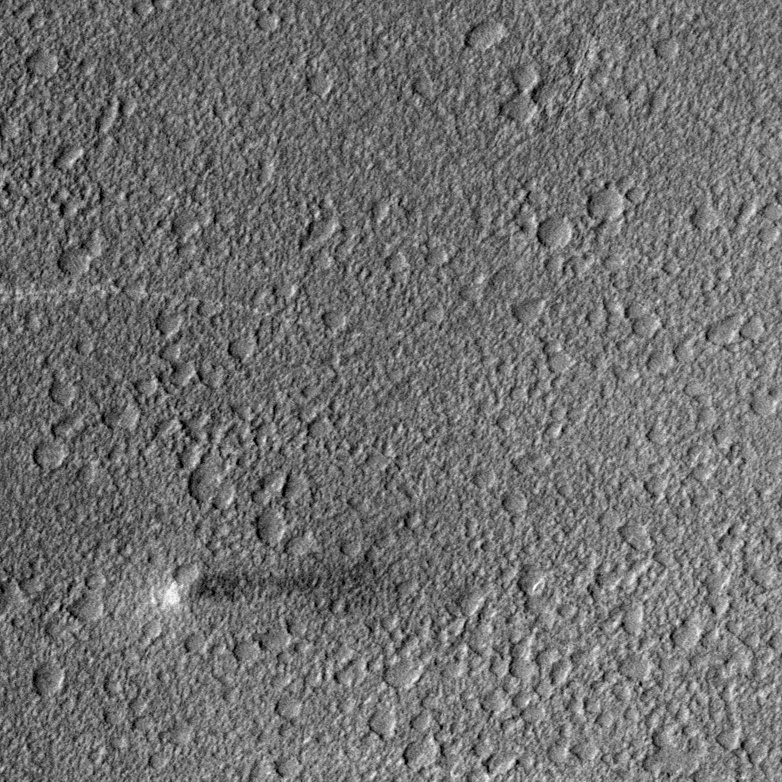
Label: dustdevil